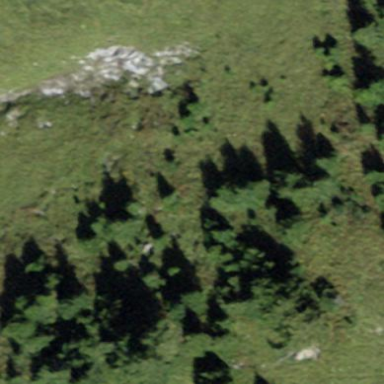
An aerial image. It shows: Forest area.